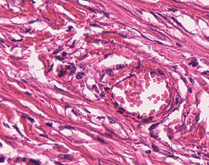
Tumor epithelial tissue: no
Tumor-associated stroma tissue: yes
Normal tissue: no